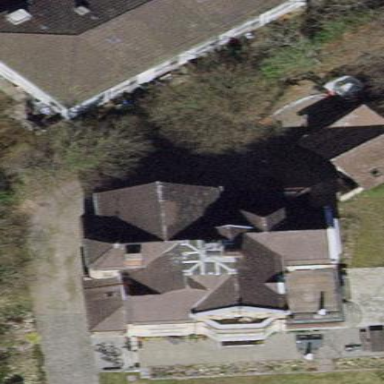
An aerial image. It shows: Apartments building with tiled roof.